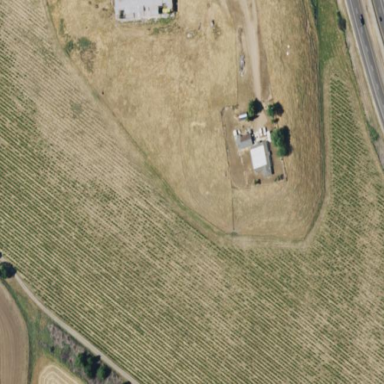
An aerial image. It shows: Vineyard where grapes are grown.